Interaction volume radius: 5 \u00c5
Interaction volume height: 10 \u00c5
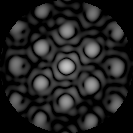
Disorder parameter: 0.2114